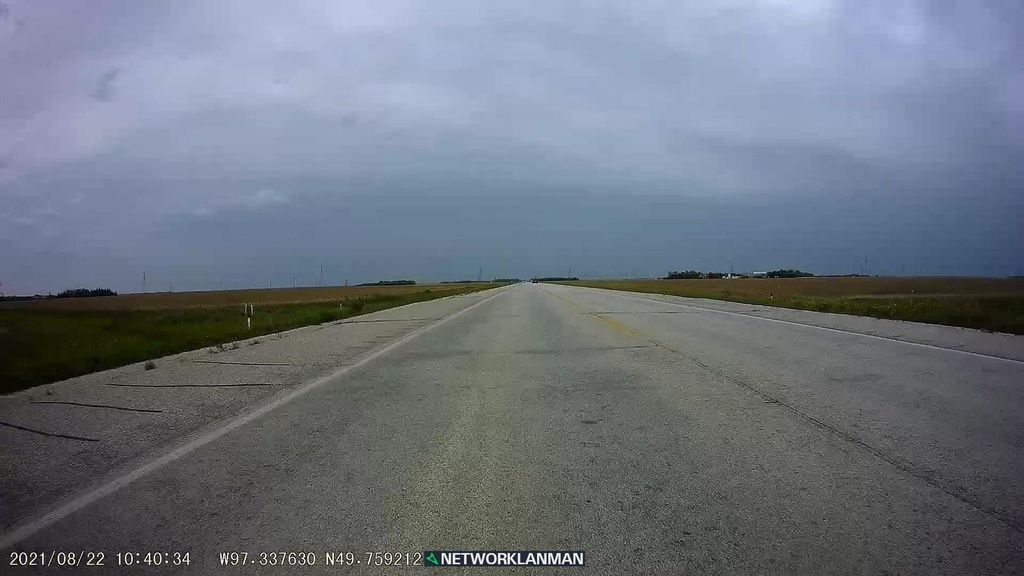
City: winnipeg